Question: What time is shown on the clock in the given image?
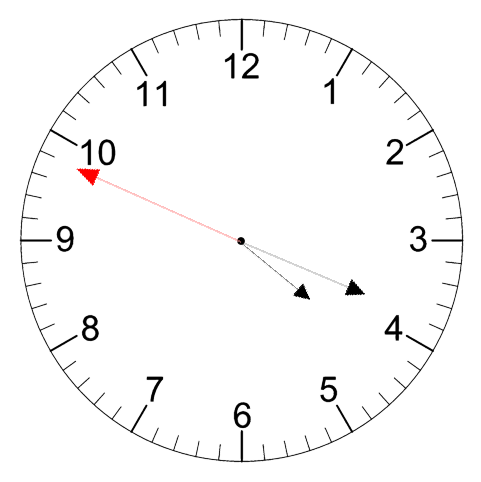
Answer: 04:18:49